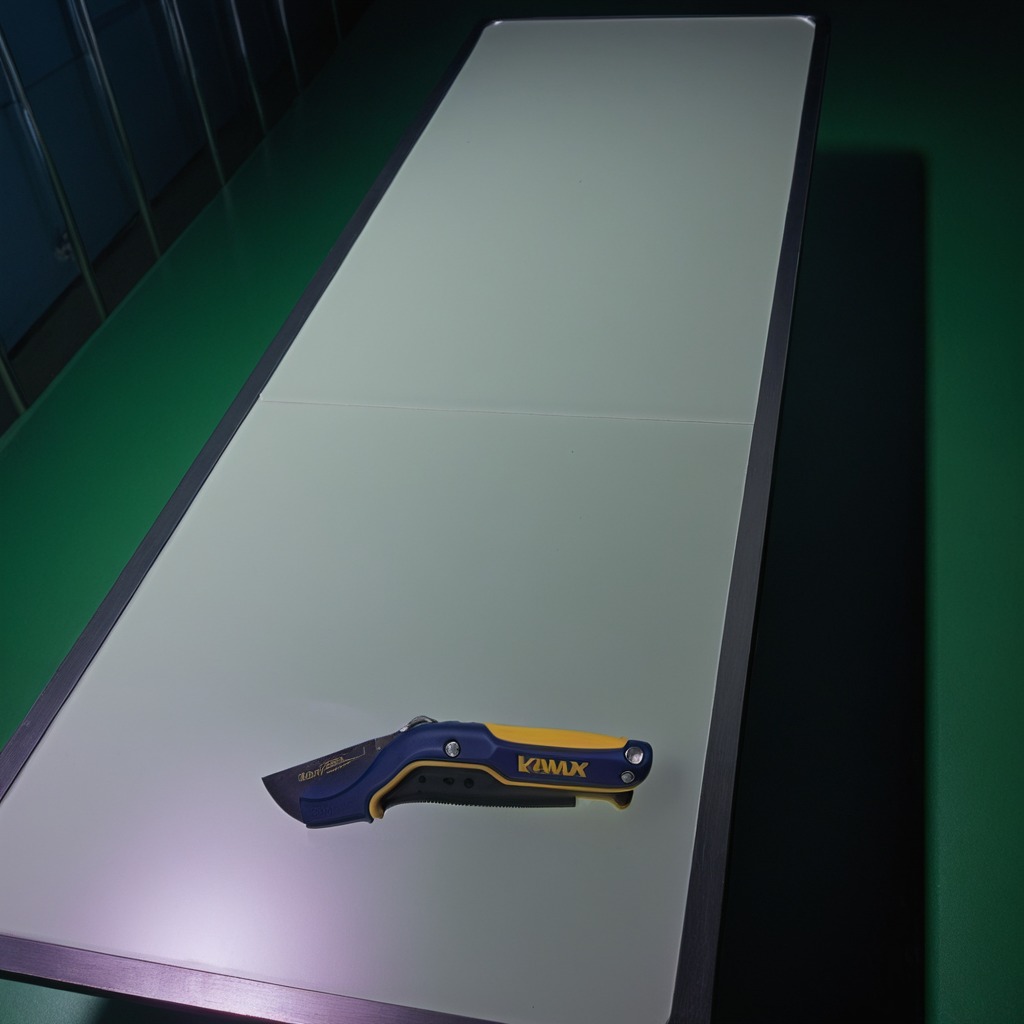
A utility knife lying on a clean empty table in a railway signal maintenance room lit by harsh overhead fluorescents photorealistic surface textures crisp shadows high dynamic range